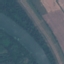
Land use / land cover: River